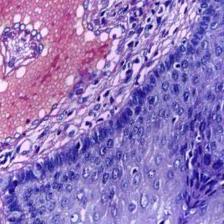
Diagnosis: Normal